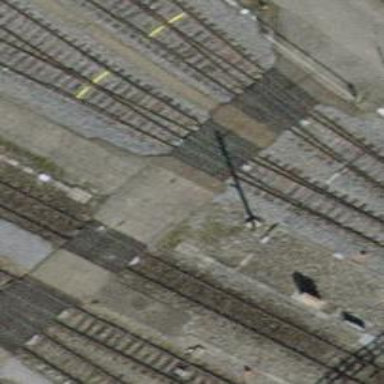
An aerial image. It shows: Railway yard with electrified contact lines.